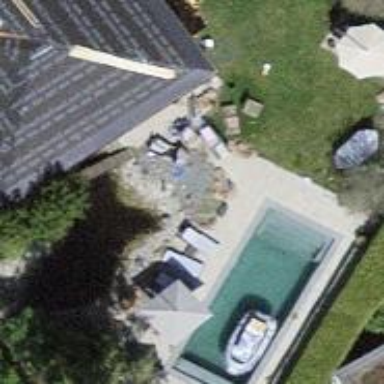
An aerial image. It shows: Swimming pool located in leisure land.